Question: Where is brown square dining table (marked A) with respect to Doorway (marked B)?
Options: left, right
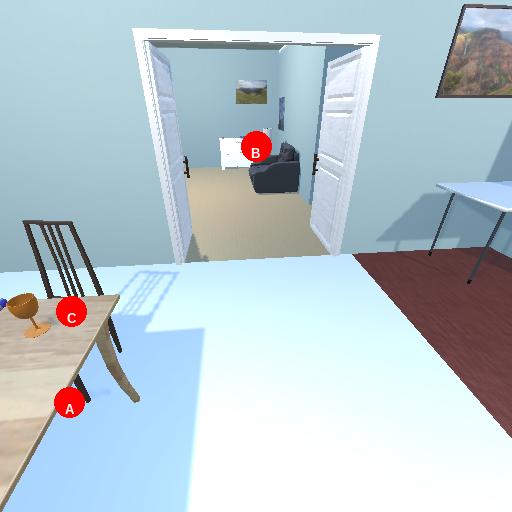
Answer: left